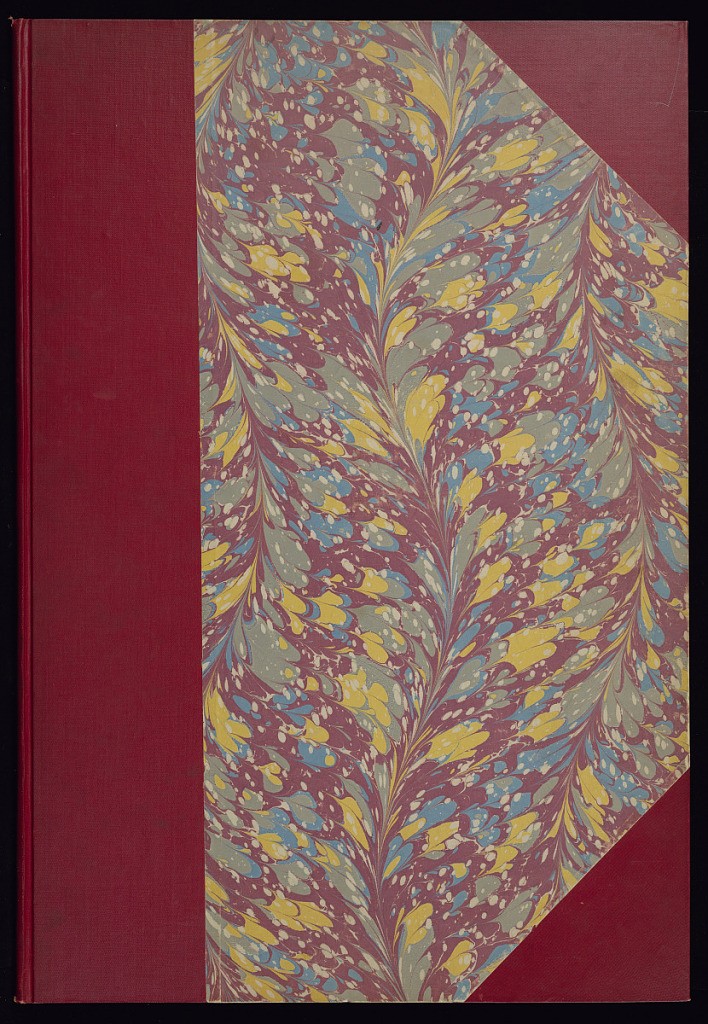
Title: DIXIEME LIVRE des Oeuvres de G.M. Oppenord Contenant des Guaisnes
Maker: Gilles-Marie Oppenord, French, 1672–1742
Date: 1737–38
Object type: Album
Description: An album containing two series of ornament prints - designs for pedestals and designs for moldings and joinery carved from stone or wood. The plates are numbered and signed. Both series include title pages.